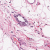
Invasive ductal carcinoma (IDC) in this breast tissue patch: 0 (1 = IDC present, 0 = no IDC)